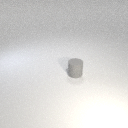
small gray rubber cylinder